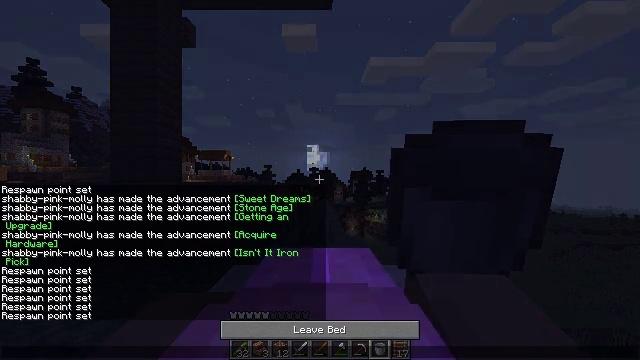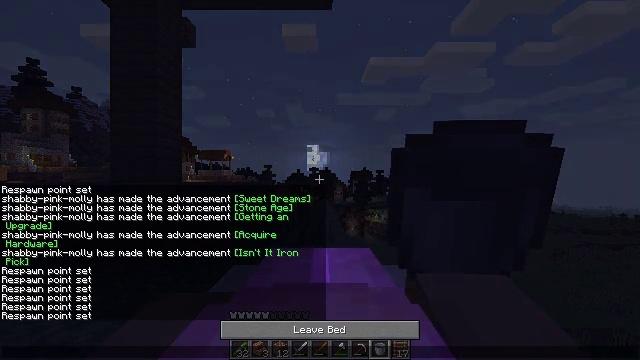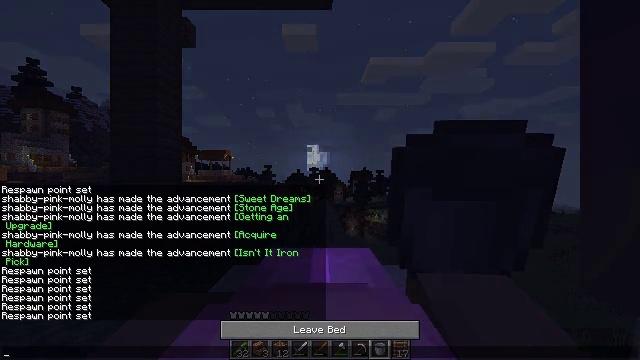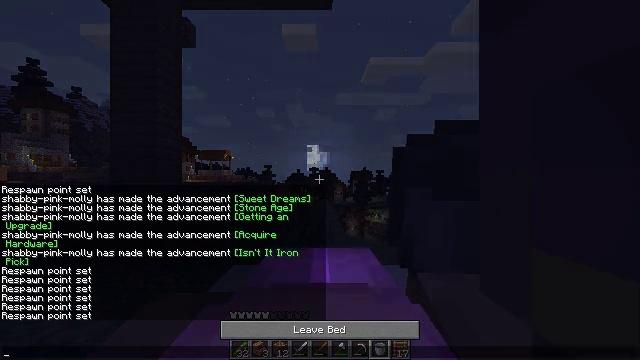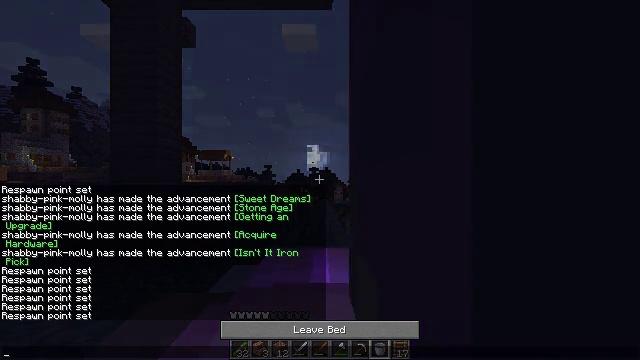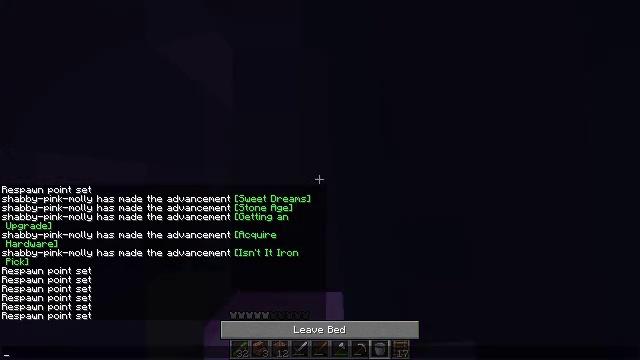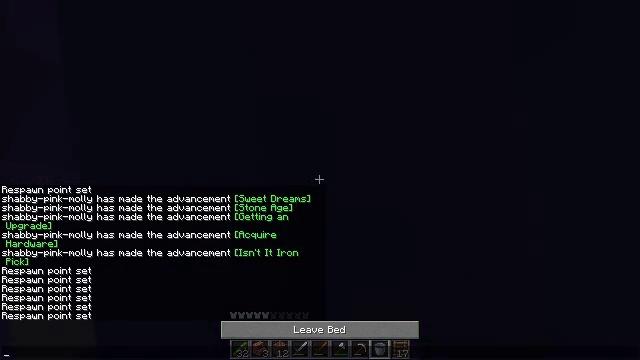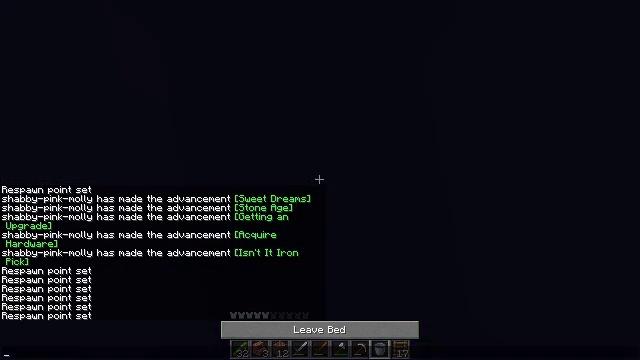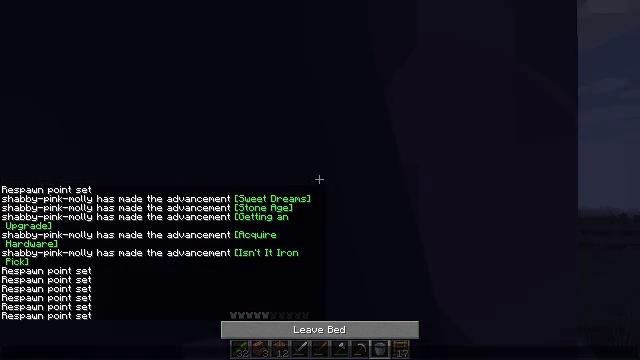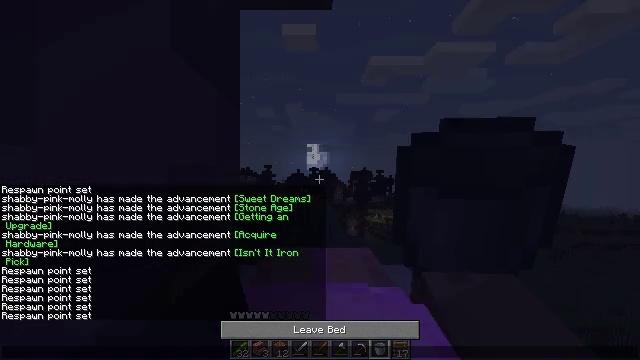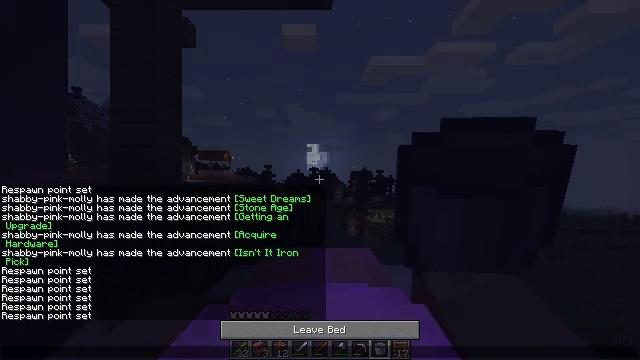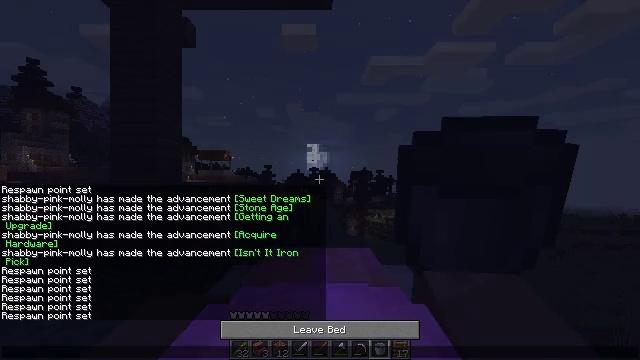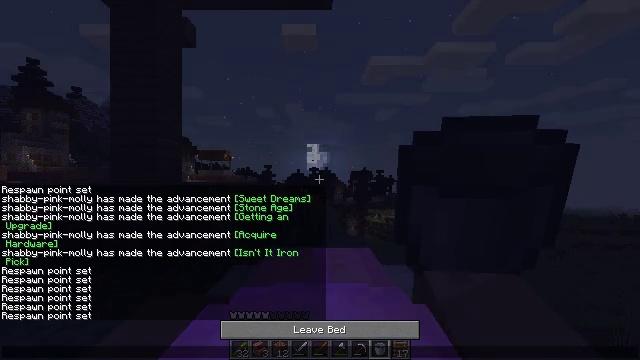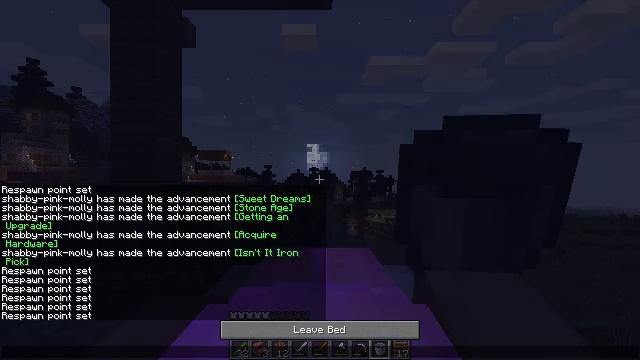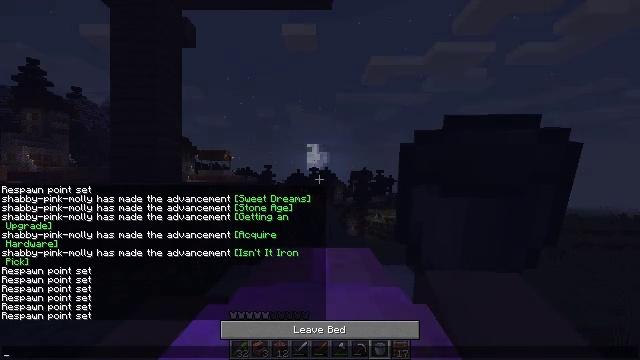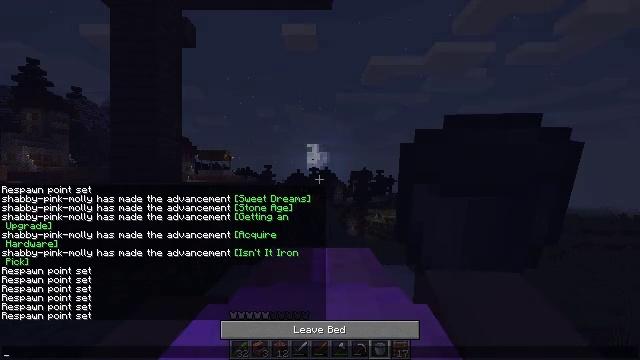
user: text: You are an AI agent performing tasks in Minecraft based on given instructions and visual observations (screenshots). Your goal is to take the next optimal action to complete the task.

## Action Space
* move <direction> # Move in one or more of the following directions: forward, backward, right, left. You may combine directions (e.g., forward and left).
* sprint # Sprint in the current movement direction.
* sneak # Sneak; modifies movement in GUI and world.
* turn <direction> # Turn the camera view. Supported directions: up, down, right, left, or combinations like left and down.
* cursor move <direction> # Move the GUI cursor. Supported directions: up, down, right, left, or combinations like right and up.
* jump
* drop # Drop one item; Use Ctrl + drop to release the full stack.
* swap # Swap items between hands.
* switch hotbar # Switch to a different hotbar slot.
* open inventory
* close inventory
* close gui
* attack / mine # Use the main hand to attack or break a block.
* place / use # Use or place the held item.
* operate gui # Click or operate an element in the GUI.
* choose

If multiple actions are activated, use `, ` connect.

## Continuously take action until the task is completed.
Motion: motion action
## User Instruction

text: Mine jungle planks from a structure.
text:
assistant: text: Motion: no_op
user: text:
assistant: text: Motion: no_op
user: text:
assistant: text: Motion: no_op
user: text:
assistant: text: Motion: no_op
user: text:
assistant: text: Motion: no_op
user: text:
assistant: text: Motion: no_op
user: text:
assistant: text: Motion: no_op
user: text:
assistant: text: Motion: no_op
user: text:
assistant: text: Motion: no_op
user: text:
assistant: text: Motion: no_op
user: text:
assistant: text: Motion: no_op
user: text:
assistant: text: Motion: no_op
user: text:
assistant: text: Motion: no_op
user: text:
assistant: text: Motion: no_op
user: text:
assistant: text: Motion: no_op
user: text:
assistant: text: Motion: no_op
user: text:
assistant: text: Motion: no_op
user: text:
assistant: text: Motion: no_op
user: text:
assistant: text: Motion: no_op
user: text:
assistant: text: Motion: no_op
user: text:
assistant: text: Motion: no_op
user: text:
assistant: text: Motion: no_op
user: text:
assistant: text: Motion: no_op
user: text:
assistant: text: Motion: no_op
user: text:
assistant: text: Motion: no_op
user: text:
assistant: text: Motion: no_op
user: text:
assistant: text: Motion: no_op
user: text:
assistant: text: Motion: no_op
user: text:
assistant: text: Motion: no_op
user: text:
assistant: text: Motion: no_op